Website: home-depot
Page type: billing-address
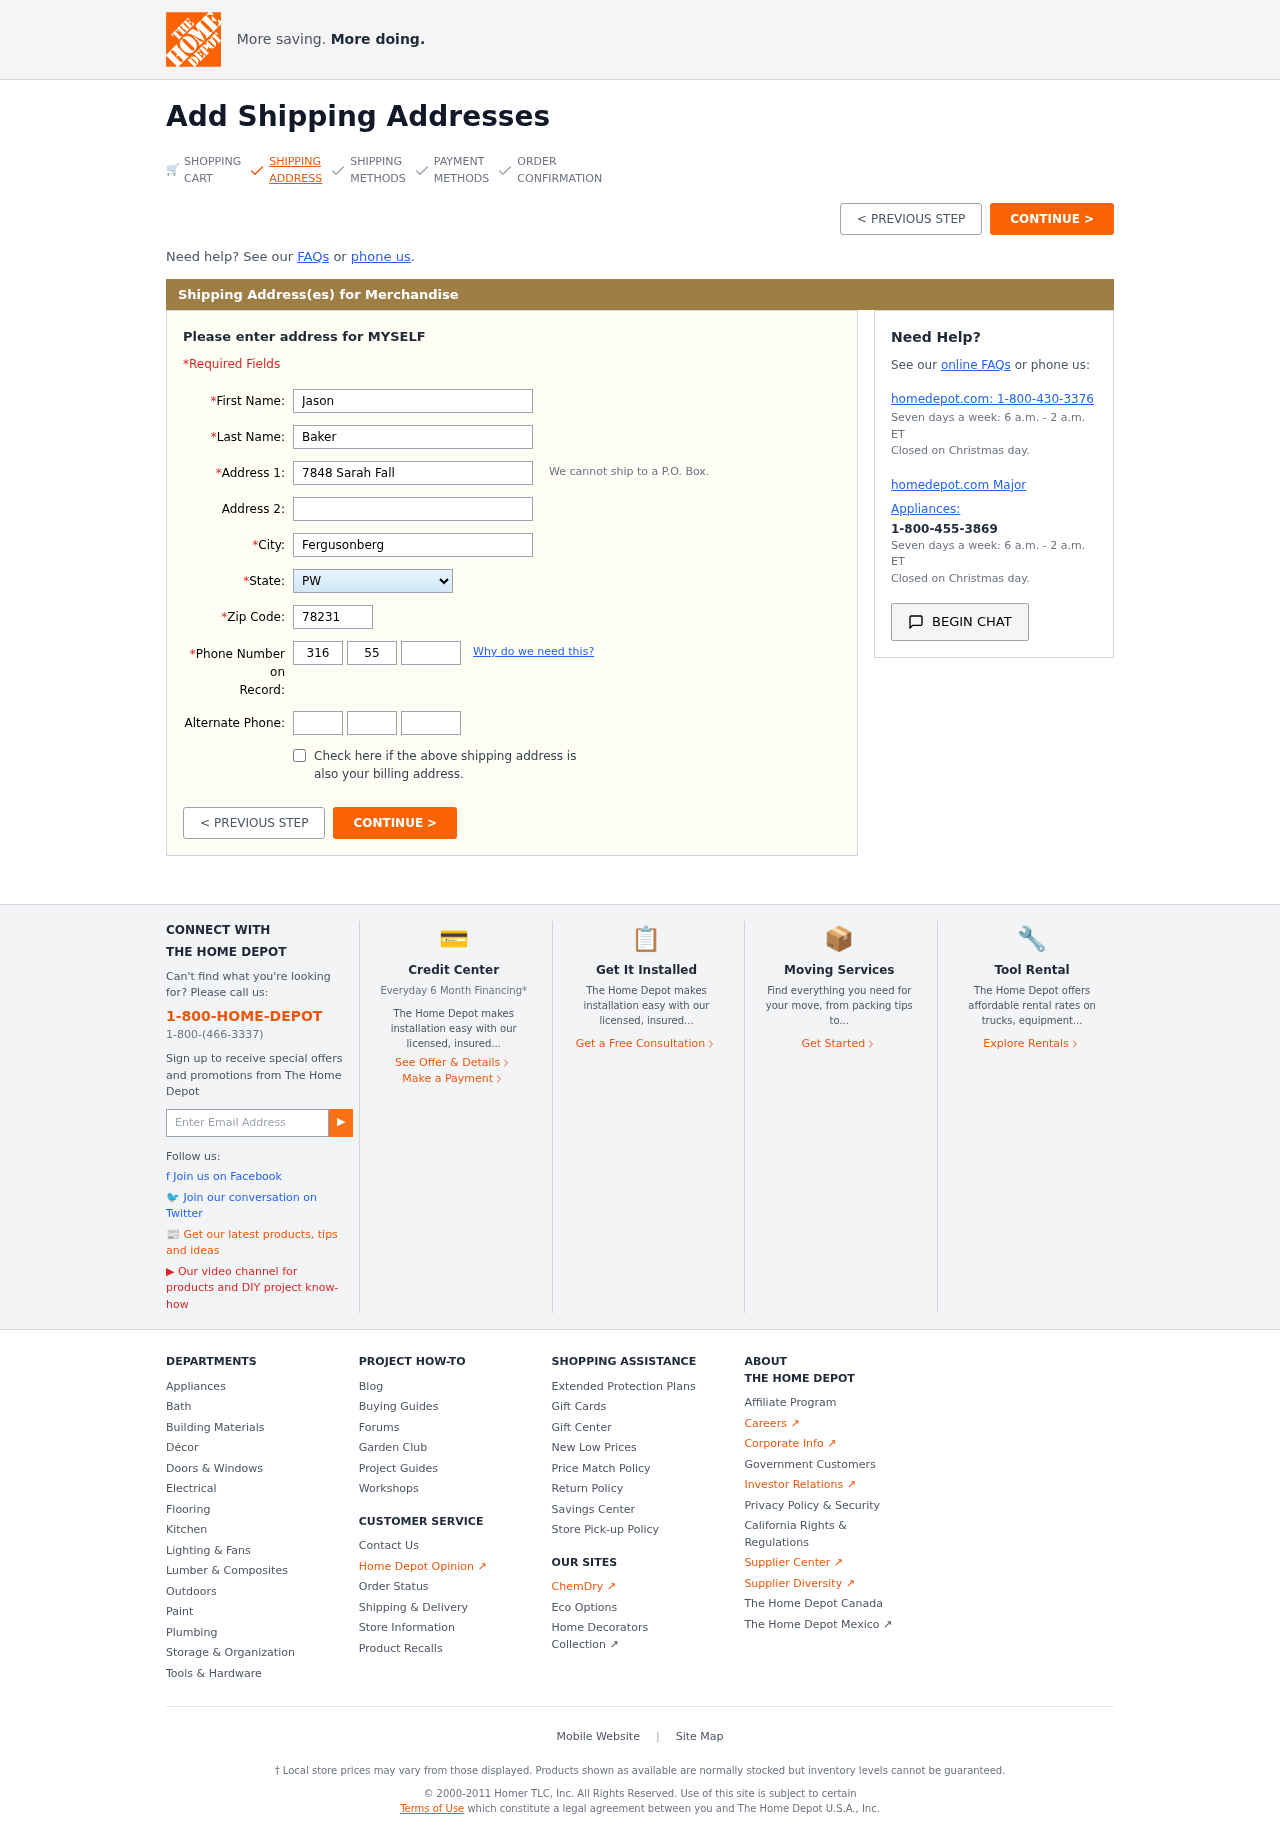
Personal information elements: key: PII_STATE
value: PW
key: PII_FIRSTNAME
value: Jason
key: PII_LASTNAME
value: Baker
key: PII_STREET
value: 7848 Sarah Fall
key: PII_CITY
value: Fergusonberg
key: PII_POSTCODE
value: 78231
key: PII_PHONE_AREA
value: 316
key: PII_PHONE_PREFIX
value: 551
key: PII_PHONE_LINE
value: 9857
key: PII_PHONE_ALT_AREA
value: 717
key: PII_PHONE_ALT_PREFIX
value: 819
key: PII_PHONE_ALT_LINE
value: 5387